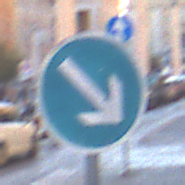
Verkehrszeichen: VorgeschriebeneVorbeifahrtRechts
Umgebung: Outdoor, Urban
Tageszeit: SunriseSunset
Wetter: Clear
Licht: Natural
Jahreszeit: NotSpecified
Kontrast: MediumContrast